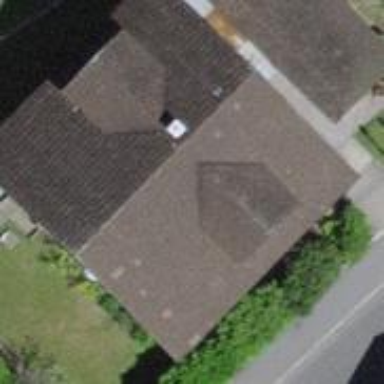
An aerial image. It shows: Residential building with gabled roof.